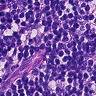
Metastatic tissue present: yes